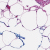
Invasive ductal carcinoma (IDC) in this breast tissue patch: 0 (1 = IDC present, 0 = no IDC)